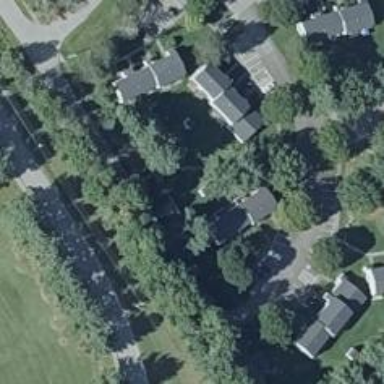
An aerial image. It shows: View of apartment building.